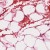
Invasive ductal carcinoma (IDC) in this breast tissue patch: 0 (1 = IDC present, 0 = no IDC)